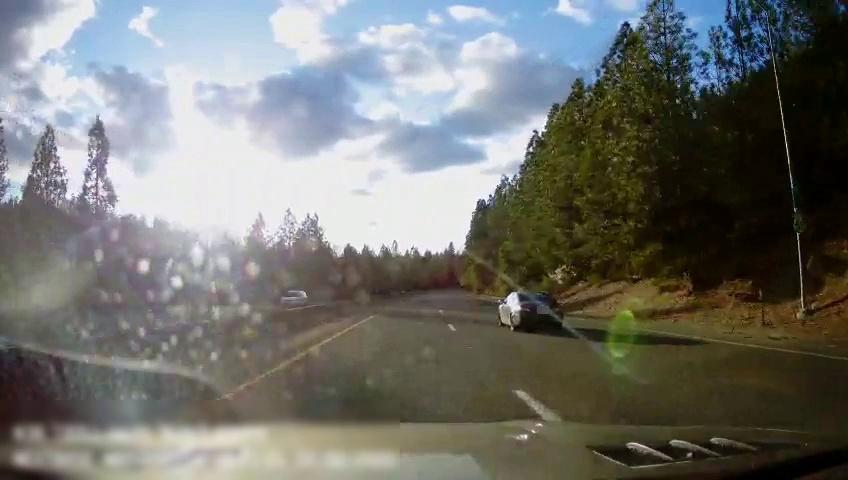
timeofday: Day
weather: Sunny
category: Drivable Space
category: Drivable Space
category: Vehicles | SUV
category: Vehicles | Car
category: Lanes | Alternate Lane
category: Lanes | Current Lane
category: Lanes | Alternate Lane